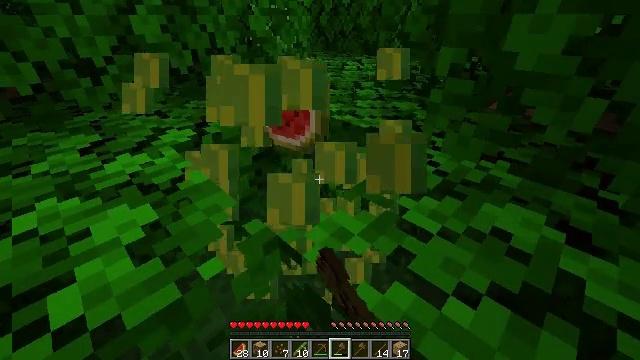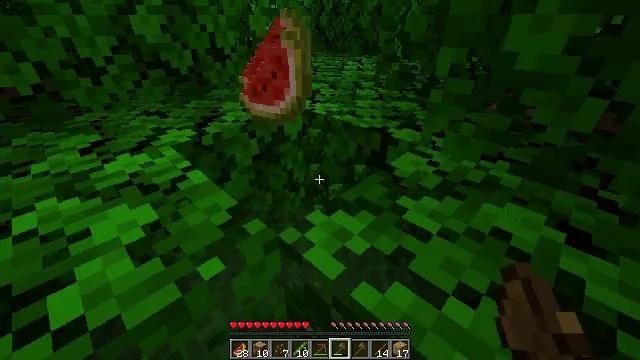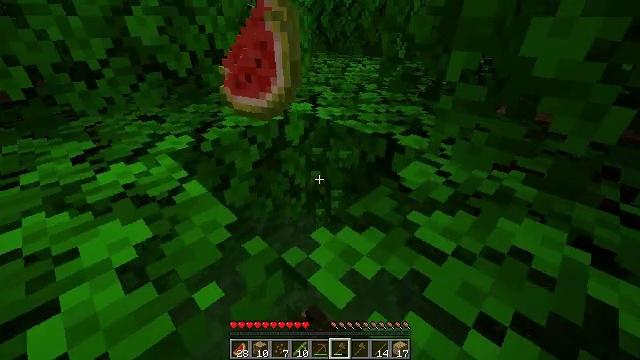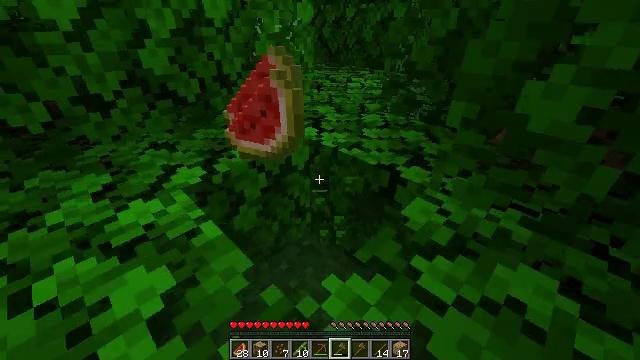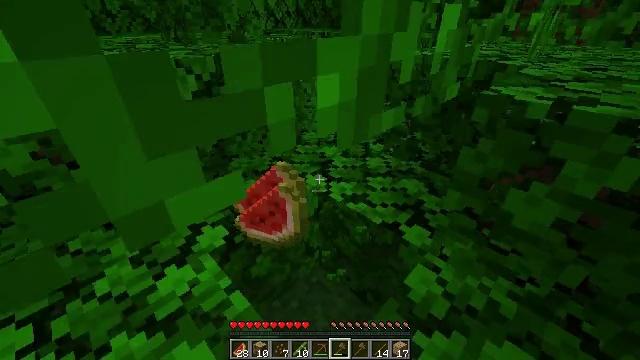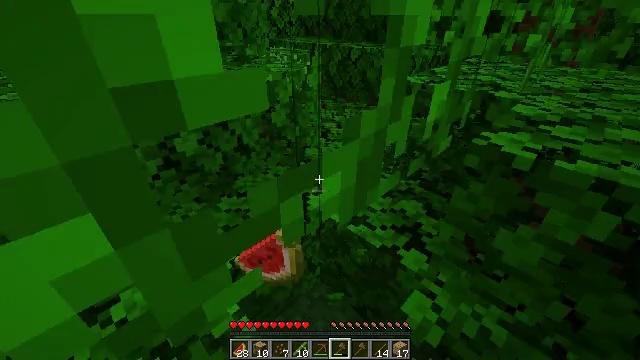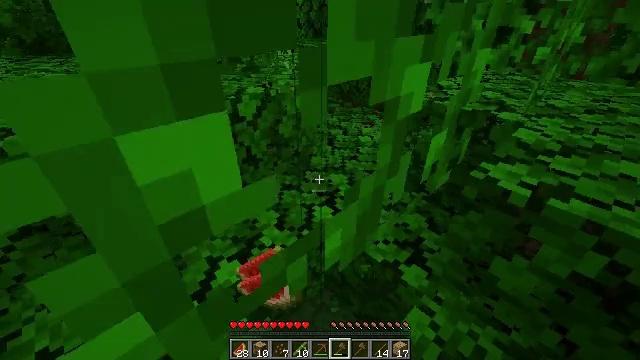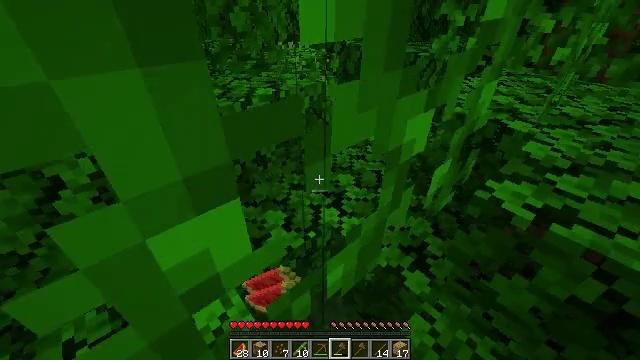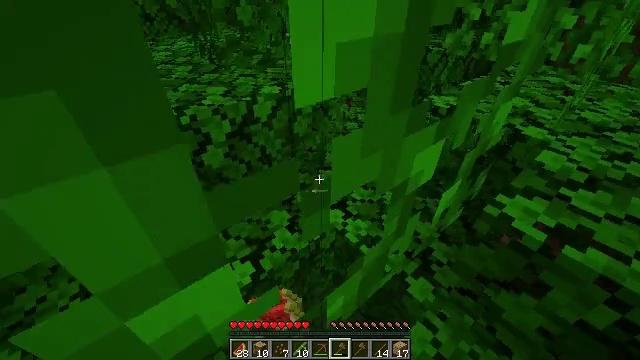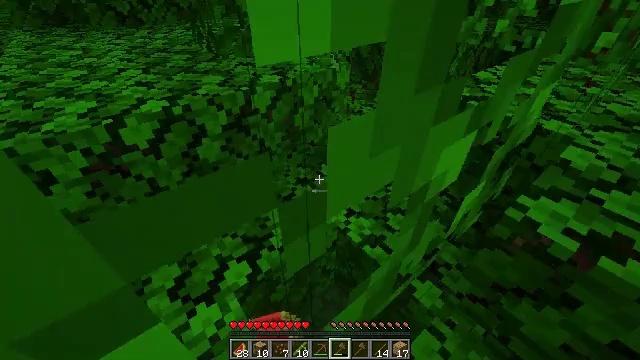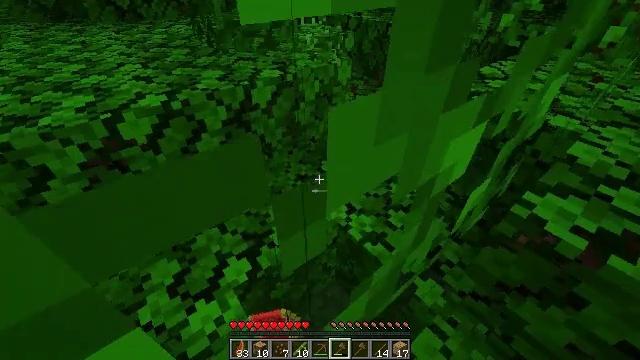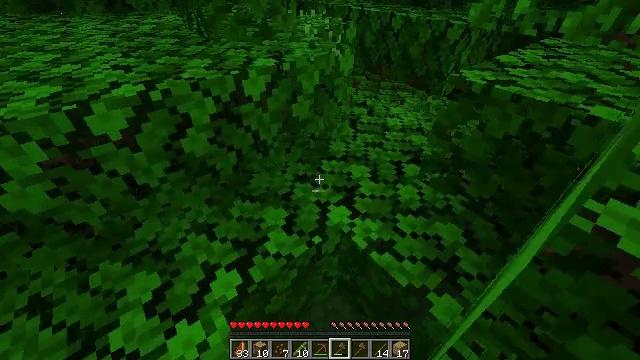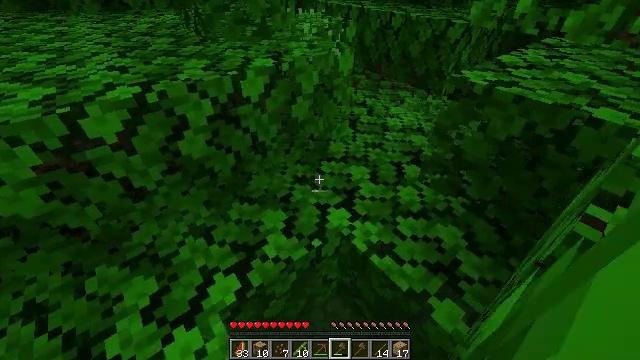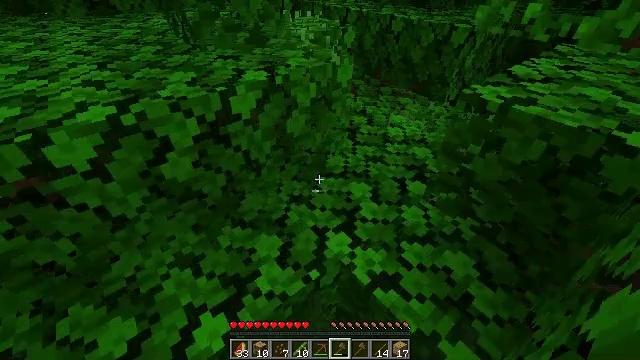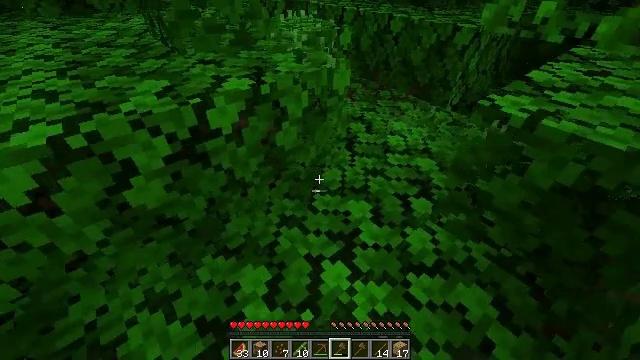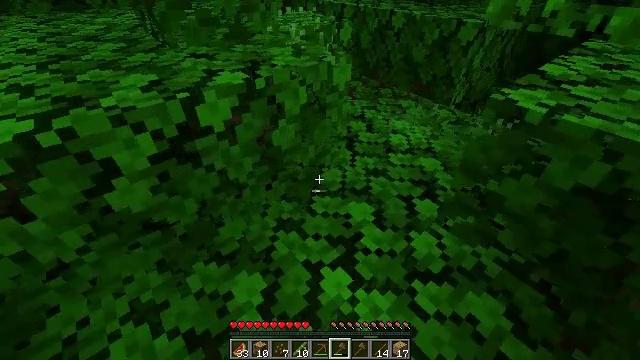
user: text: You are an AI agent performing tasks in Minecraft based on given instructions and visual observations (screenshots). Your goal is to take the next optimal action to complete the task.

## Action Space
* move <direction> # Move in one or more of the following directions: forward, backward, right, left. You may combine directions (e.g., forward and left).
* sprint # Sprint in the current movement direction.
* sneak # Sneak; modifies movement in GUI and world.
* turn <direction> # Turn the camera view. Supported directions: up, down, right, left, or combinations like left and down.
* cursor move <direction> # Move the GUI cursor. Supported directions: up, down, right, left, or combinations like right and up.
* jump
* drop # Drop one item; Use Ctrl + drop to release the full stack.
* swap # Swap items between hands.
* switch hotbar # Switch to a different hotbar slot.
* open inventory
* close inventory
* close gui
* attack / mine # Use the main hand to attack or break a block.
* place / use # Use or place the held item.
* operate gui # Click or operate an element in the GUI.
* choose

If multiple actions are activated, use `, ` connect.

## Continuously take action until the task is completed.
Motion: motion action
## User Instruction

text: Clear the jungle leaves to make way.
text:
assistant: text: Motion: attack / mine
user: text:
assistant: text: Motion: move forward, attack / mine
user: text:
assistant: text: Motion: move forward, jump
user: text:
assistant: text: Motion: move forward, jump
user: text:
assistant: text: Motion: move forward, jump
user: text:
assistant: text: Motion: move forward, turn left, jump
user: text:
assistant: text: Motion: move forward, turn left and down
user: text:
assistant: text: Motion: move forward, turn left and down
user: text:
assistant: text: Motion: move forward, turn down
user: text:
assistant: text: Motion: move forward
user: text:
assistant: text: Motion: move forward
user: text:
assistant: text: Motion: move forward
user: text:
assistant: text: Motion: move forward
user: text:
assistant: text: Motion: move forward
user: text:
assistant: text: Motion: move forward
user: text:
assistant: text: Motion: move forward
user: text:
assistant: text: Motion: no_op
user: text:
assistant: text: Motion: turn left and down
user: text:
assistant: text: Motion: turn left and down
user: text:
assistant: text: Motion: no_op
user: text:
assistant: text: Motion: no_op
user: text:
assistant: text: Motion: turn right and up
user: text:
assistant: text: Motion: turn right and up
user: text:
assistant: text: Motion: move forward, turn right and up
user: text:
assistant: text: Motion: move forward, turn right and up
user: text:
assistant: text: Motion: move forward, turn up, jump
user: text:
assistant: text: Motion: move forward, turn up, jump
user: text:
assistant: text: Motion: move forward, jump
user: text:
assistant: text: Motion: move forward, jump
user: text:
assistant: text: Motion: move forward